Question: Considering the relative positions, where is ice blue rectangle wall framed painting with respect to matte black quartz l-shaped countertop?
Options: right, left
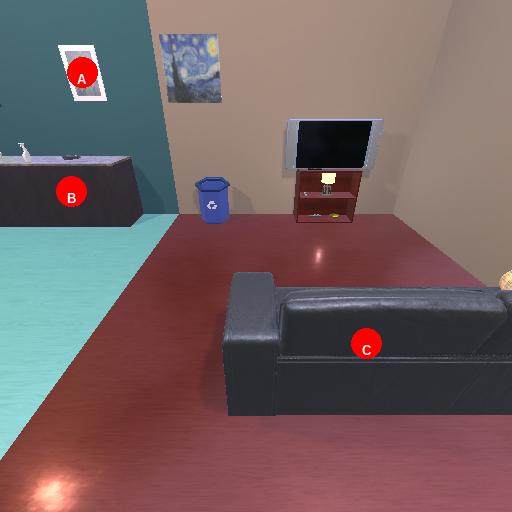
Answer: right